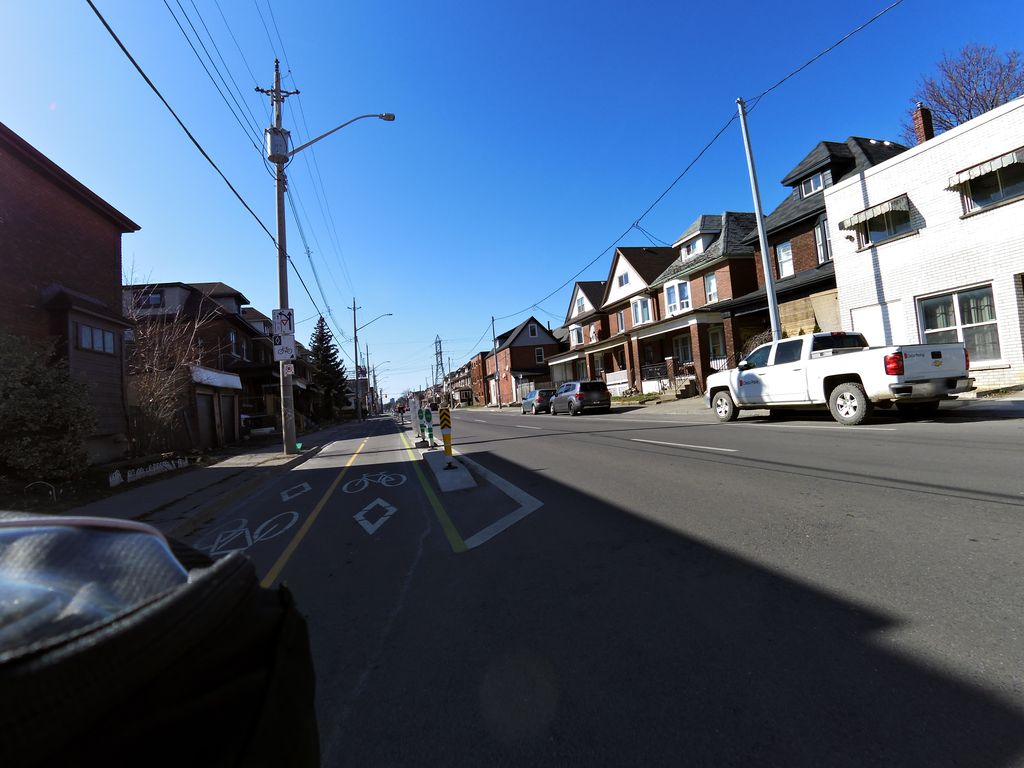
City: hamilton